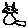
Label: cat